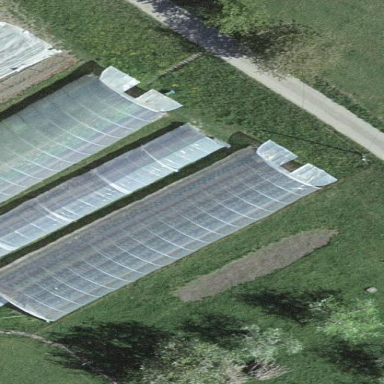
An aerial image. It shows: Greenhouse.